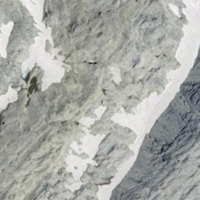
EUNIS habitat code: 48
Species observed at this site:
Saxifraga oppositifolia